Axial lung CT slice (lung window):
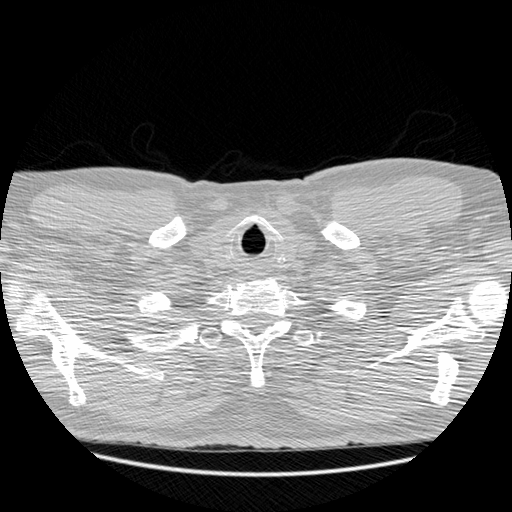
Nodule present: no